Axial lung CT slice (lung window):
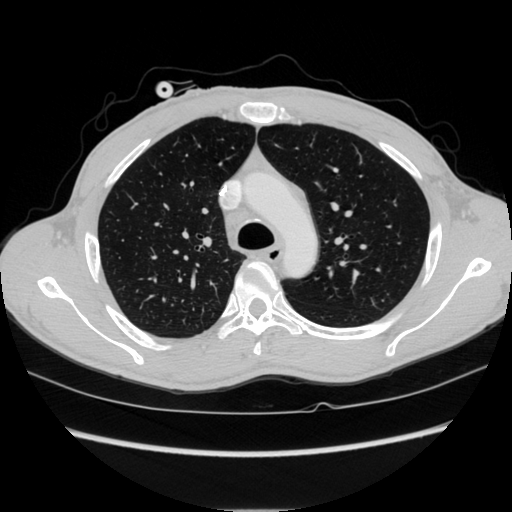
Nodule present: no